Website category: university
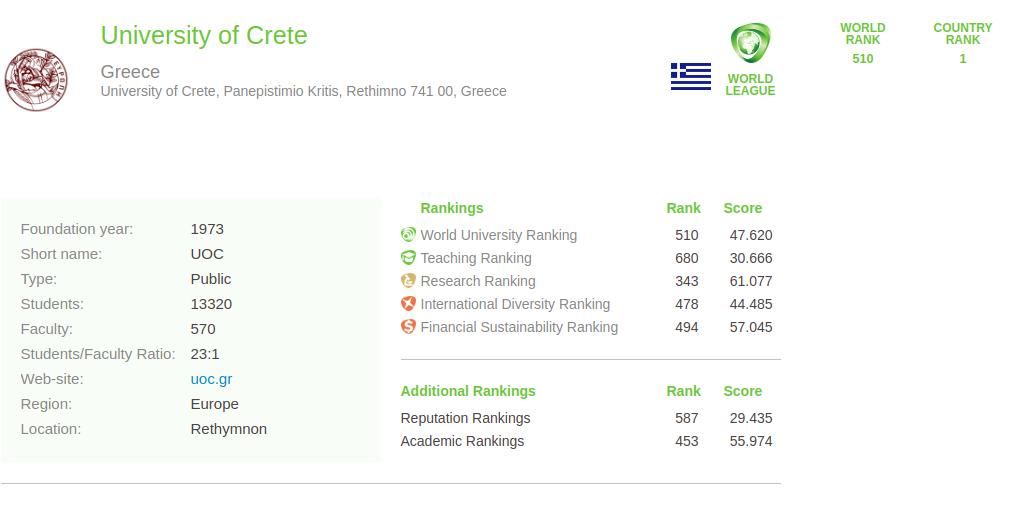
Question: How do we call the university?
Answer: University of Crete

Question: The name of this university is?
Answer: University of Crete

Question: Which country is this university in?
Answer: Greece

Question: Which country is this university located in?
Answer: Greece

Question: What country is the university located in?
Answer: Greece

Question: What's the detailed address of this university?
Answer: University of Crete, Panepistimio Kritis, Rethimno 741 00, Greece

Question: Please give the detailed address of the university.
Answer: University of Crete, Panepistimio Kritis, Rethimno 741 00, Greece

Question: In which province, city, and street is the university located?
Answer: University of Crete, Panepistimio Kritis, Rethimno 741 00, Greece

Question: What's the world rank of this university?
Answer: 510

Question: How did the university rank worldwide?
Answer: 510

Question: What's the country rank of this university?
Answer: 1

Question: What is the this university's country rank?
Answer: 1

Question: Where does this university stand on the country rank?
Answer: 1

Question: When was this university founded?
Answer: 1973

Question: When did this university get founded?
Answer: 1973

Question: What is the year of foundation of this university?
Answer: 1973

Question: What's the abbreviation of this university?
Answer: UOC

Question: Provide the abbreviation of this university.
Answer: UOC

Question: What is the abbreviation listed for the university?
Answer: UOC

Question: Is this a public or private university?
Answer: Public

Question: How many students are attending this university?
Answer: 13320

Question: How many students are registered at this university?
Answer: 13320

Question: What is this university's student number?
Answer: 13320

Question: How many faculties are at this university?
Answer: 570

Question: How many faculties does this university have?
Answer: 570

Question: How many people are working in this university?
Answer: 570

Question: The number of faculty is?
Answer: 570

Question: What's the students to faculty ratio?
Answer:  23 : 1

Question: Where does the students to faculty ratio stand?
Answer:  23 : 1

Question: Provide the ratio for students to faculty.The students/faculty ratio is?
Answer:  23 : 1

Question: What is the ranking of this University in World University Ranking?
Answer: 510

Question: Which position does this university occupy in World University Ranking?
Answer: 510

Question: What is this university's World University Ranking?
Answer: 510

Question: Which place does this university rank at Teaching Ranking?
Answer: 680

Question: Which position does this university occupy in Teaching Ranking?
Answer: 680

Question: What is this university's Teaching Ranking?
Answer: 680

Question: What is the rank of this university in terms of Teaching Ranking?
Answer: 680

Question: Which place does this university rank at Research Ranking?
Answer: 343

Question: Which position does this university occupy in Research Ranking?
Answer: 343

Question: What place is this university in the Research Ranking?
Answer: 343

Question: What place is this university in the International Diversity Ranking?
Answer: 478

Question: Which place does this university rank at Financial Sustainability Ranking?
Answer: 494

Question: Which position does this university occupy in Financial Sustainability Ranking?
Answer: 494

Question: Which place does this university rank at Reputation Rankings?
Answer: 587

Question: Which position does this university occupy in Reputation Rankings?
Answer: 587

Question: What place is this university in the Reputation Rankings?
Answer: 587

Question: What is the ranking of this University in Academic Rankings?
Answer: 453

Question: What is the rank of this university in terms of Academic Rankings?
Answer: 453

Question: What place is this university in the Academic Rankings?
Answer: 453

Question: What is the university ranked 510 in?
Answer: World University Ranking

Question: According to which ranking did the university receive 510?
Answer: World University Ranking

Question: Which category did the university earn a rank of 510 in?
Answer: World University Ranking

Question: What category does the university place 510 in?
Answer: World University Ranking

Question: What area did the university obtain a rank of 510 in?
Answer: World University Ranking

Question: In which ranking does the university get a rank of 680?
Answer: Teaching Ranking

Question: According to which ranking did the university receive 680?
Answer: Teaching Ranking

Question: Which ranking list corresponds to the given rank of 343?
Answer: Research Ranking

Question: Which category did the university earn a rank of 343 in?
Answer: Research Ranking

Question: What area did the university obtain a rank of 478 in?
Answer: International Diversity Ranking

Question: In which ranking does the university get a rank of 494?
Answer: Financial Sustainability Ranking

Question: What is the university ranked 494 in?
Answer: Financial Sustainability Ranking

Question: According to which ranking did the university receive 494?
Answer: Financial Sustainability Ranking

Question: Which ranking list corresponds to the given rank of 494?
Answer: Financial Sustainability Ranking

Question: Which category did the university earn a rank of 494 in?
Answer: Financial Sustainability Ranking